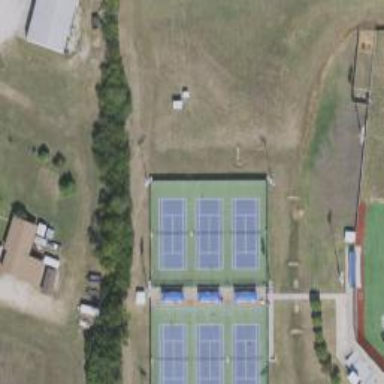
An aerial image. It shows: Tennis court on pitch.